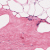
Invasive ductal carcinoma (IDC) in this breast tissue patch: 0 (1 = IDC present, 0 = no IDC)